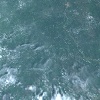
Label: land